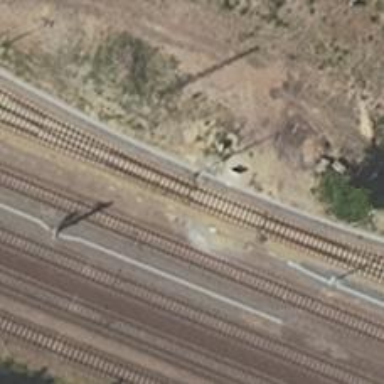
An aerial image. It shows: Railway switch.